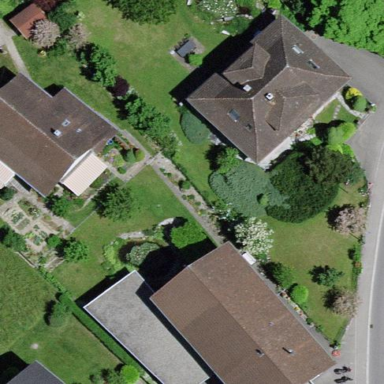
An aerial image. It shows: Residential building.